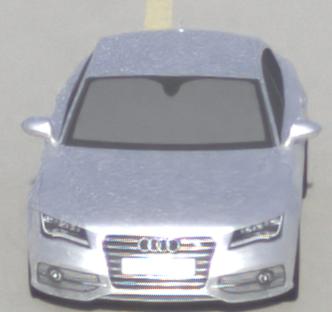
Make: Audi
Model: S7 Sportback cod
Detailed model: S7 (4G) Sportback
Model produced from: 2012/06
Model produced until: 2014/05
Doors: 5
Color: white
Road condition: dry road
Daytime: morning or afternoon
Contrast: high contrast